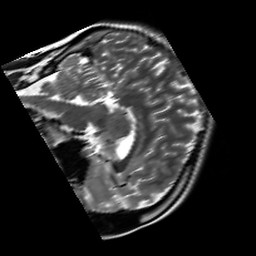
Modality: T2w
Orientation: sagittal
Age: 24
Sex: female
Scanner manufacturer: siemens
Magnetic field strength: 3 T
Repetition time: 7 s
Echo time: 0.09 s